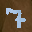
Label: 7